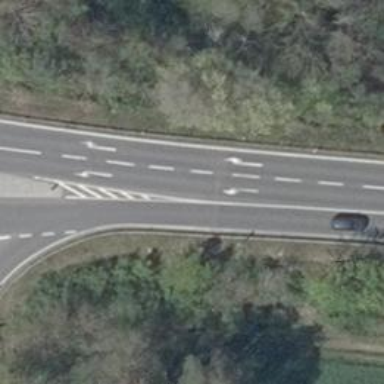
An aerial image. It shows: Asphalt motorway link.